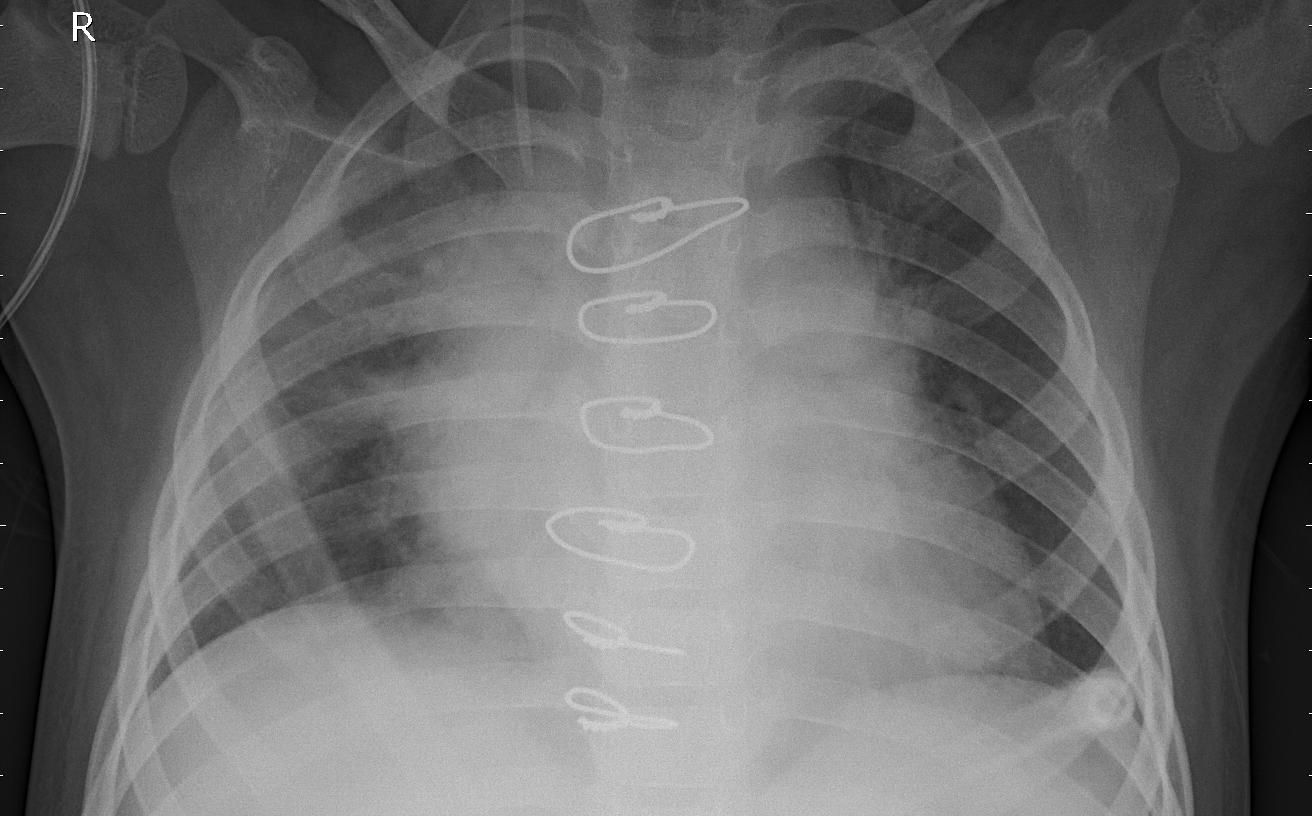
Diagnosis: PNEUMONIA